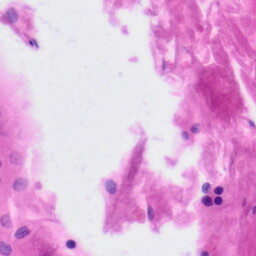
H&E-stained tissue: Tonsil